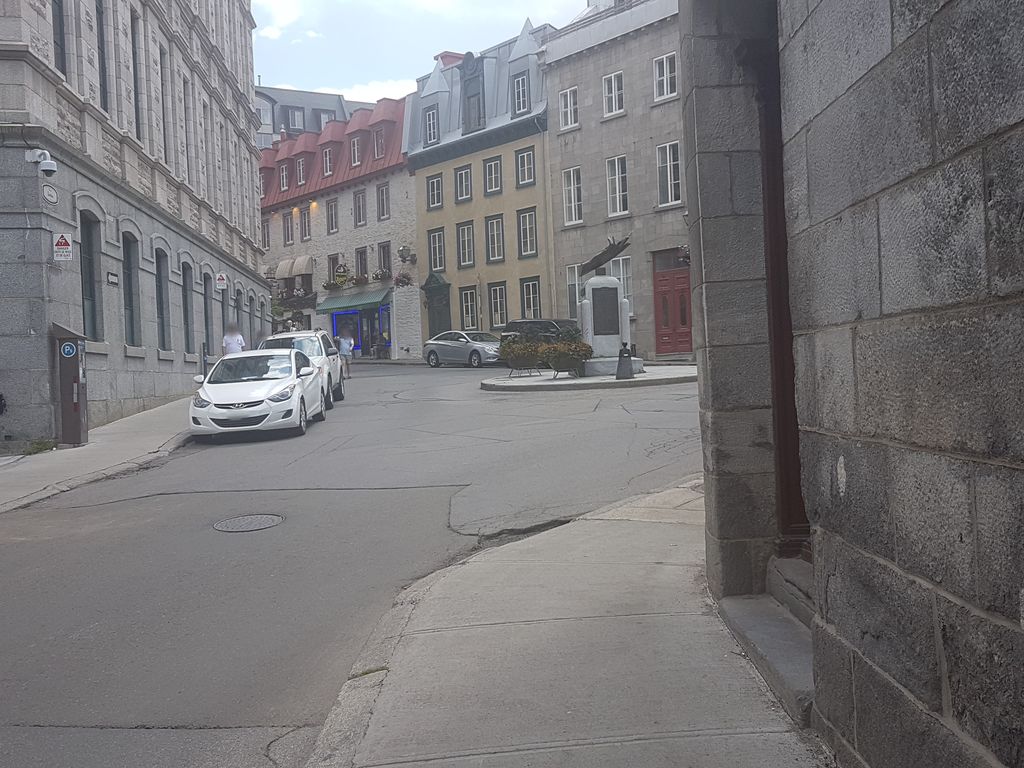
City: quebec_city